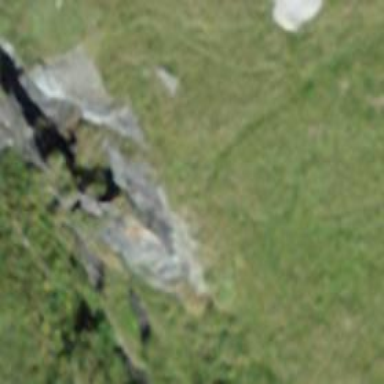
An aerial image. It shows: Natural cliff.